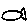
Label: fish